Aerial crown-view tile of a tropical tree (Barro Colorado Island, Panama), acquired 20241216:
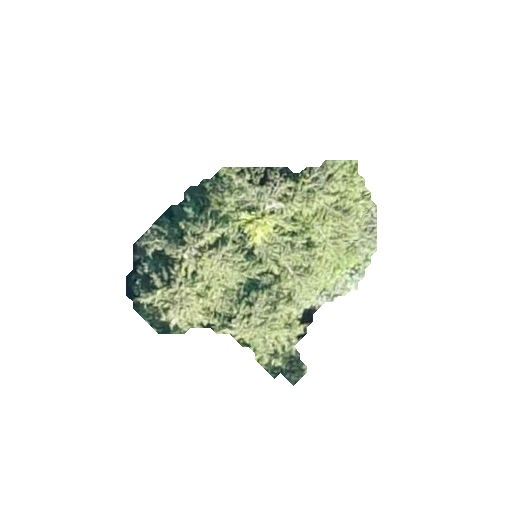
Species: Quararibea stenophylla
GBIF accepted scientific name: Quararibea stenophylla
Crown area: 51.705 m²